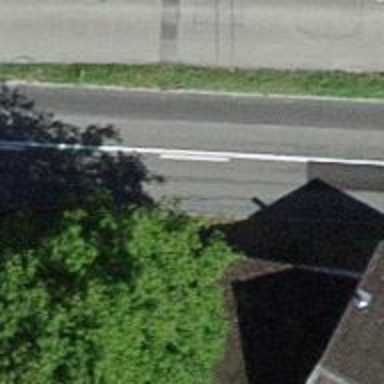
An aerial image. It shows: Tertiary road.